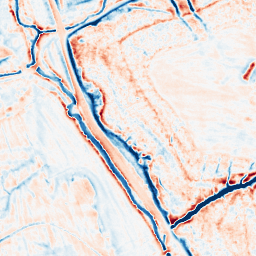
Category: multiscale
Decomposition family: dog_multiscale
Decomposition parameters: sigma_ratio: 1.6
n_scales: 4
base_sigma: 0.5
Upsampling method: bicubic_3x
Upsampling parameters: scale: 3
Upsampling scale: 3